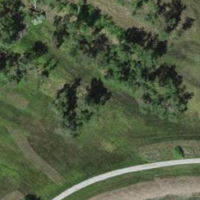
EUNIS habitat code: 41
Species observed at this site:
Corvus corone
Sylvia borin
Bucephala clangula
Aegithalos caudatus
Sylvia atricapilla
Poecile palustris
Larus michahellis
Cygnus olor
Ardea alba
Erithacus rubecula
Cyanistes caeruleus
Riparia riparia
Sturnus vulgaris
Chloris chloris
Pyrrhula pyrrhula
Larus canus
Troglodytes troglodytes
Corvus frugilegus
Passer domesticus
Passer montanus
Turdus merula
Circus aeruginosus
Mentha aquatica
Lysimachia vulgaris
Mareca strepera
Hirundo rustica
Milvus migrans
Milvus milvus
Gelochelidon nilotica
Mergus merganser
Sterna hirundo
Turdus pilaris
Regulus regulus
Phylloscopus trochilus
Motacilla alba
Delichon urbicum
Certhia brachydactyla
Podiceps cristatus
Fulica atra
Anas crecca
Emberiza citrinella
Anthus spinoletta
Dendrocopos major
Buteo buteo
Gallinago gallinago
Chroicocephalus ridibundus
Phylloscopus collybita
Gallinula chloropus
Pica pica
Sitta europaea
Garrulus glandarius
Columba livia
Falco tinnunculus
Picus viridis
Acrocephalus scirpaceus
Ficedula hypoleuca
Motacilla cinerea
Acrocephalus arundinaceus
Anas platyrhynchos
Aythya ferina
Streptopelia decaocto
Ixobrychus minutus
Aythya fuligula
Fringilla coelebs
Lanius collurio
Coloeus monedula
Carduelis carduelis
Columba palumbus
Phalacrocorax carbo
Parus major
Ciconia ciconia
Ichthyaetus melanocephalus